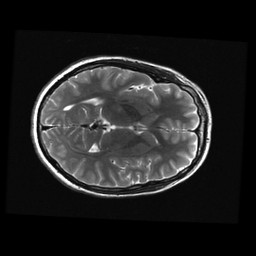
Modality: T2w
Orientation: axial
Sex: male
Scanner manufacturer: ge
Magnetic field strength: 3 T
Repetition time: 5 s
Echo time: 0.1005 s